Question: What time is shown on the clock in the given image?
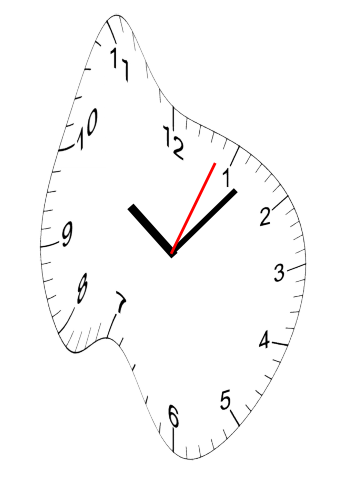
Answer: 10:07:04